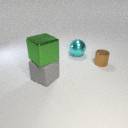
large gray rubber cube to the left of large cyan metal sphere